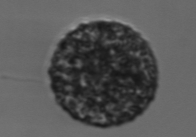
Label: Vicicitus_globosus